Question: I find there are space between the btnToEmail and btnToDelete, I have set android:layout_marginLeft="0dp".
How can remove space between buttons in RelativeLayout? Thanks!

'''
<RelativeLayout
android:layout_width="fill_parent"
android:layout_height="wrap_content"
android:paddingTop="3dip"
android:layout_marginTop="3dip"
android:background="#DCDCDC" >
<Button
android:id="@+id/btnToEmail"
style="@style/myTextAppearance"
android:layout_width="wrap_content"
android:layout_height="wrap_content"
android:layout_alignParentLeft="true"
android:text="@string/export" />
<Button
android:id="@+id/btnToDelete"
style="@style/myTextAppearance"
android:layout_width="wrap_content"
android:layout_height="wrap_content"
android:layout_toRightOf="@id/btnToEmail"
android:layout_marginLeft="0dp"
android:text="@string/delete" />
<Button
android:id="@+id/btnSet"
style="@style/myTextAppearance"
android:layout_width="wrap_content"
android:layout_height="wrap_content"
android:layout_toRightOf="@id/btnToDelete"
android:layout_marginLeft="0dp"
android:text="@string/settings" />
<Button
android:id="@+id/btnAbout"
style="@style/myTextAppearance"
android:layout_width="wrap_content"
android:layout_height="wrap_content"
android:layout_toRightOf="@id/btnSet"
android:layout_marginLeft="0dp"
android:text="@string/about" />
<Button
android:id="@+id/btnExit"
style="@style/myTextAppearance"
android:layout_width="wrap_content"
android:layout_height="wrap_content"
android:layout_alignParentRight="true"
android:text="@string/exit" />
</RelativeLayout>
'''
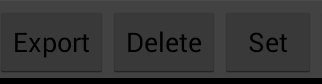
Answer: The issue is in 'Button' background. Default background is the following (file 'btn_default.xml' in platform resources):
'''
<selector xmlns:android="http://schemas.android.com/apk/res/android">
<item android:state_window_focused="false" android:state_enabled="true"
android:drawable="@drawable/btn_default_normal" />
<item android:state_window_focused="false" android:state_enabled="false"
android:drawable="@drawable/btn_default_normal_disable" />
<item android:state_pressed="true"
android:drawable="@drawable/btn_default_pressed" />
<item android:state_focused="true" android:state_enabled="true"
android:drawable="@drawable/btn_default_selected" />
<item android:state_enabled="true"
android:drawable="@drawable/btn_default_normal" />
<item android:state_focused="true"
android:drawable="@drawable/btn_default_normal_disable_focused" />
<item
android:drawable="@drawable/btn_default_normal_disable" />
</selector>
'''
All items are 9patches like the following (e.g. btn_default_normal.9.png from above selector):

As You can see, it includes paddings. So, I would suggest to use Your own backgrounds (or modify platform backgrounds and remove paddings using <URL>.